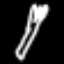
Label: fork